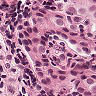
Metastatic tissue present: yes